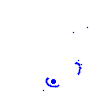
Particle: electron